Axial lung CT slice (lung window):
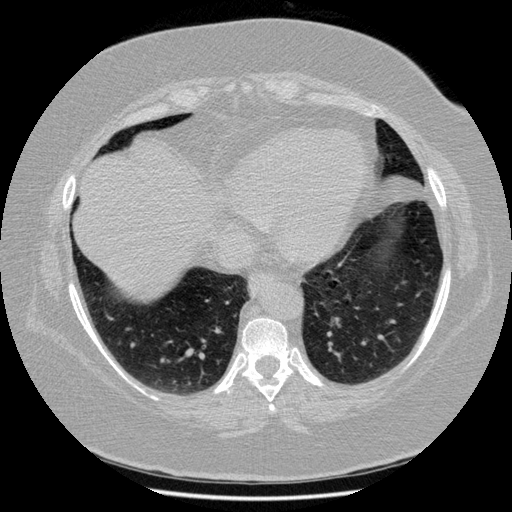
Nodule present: no